Aerial crown-view tile of a tropical tree (Barro Colorado Island, Panama), acquired 20240611:
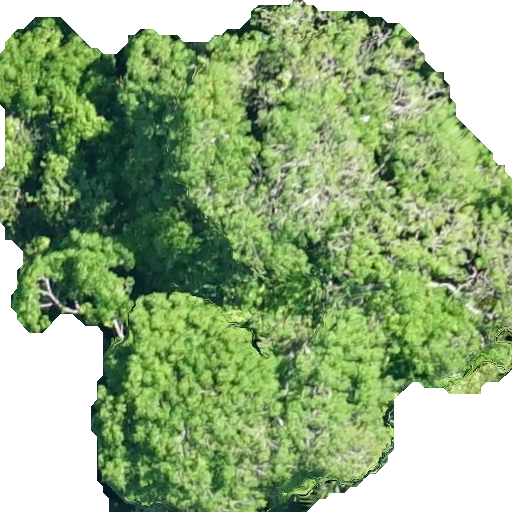
Species: Handroanthus guayacan
GBIF accepted scientific name: Handroanthus guayacan
Crown area: 331.54 m²